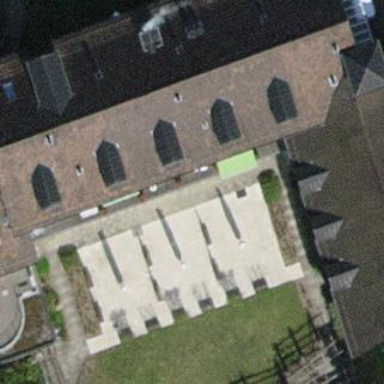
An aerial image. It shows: Nursing home building.